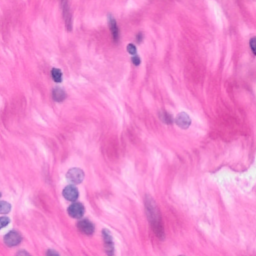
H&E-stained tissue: Breast